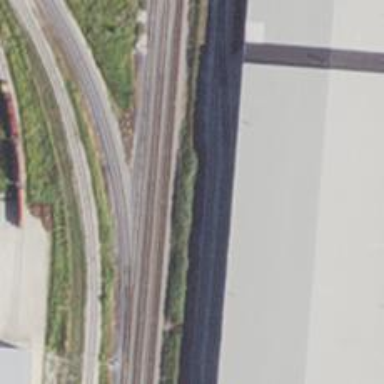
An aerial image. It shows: Railway track.